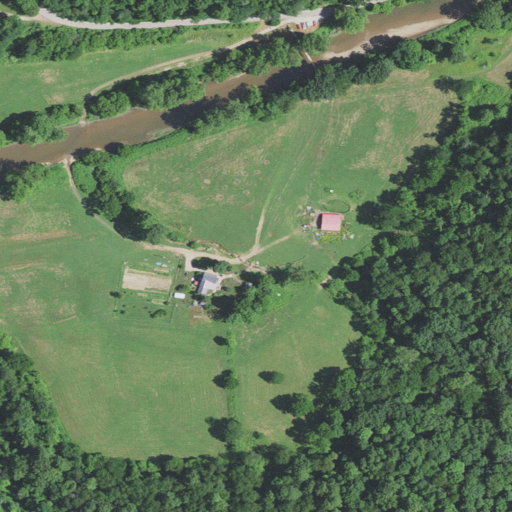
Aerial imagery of valley in West Virginia named Stone Hollow containing mixed forest, pasture, deciduous forest, open development, shrub, herbaceous wetlands, and open water